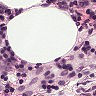
Metastatic tissue present: no